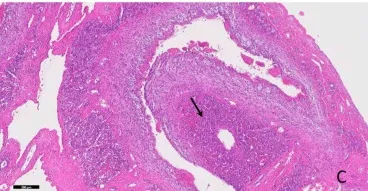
Photomicrographs of hepatic vascular hamartoma in an 8-month-old cat. (C) Interspersed with these structures there are clusters of atrophied hepatocytes (black arrow), H&E stain, bar = 200 mum.
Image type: pathology (h&e)